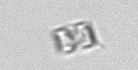
Label: Bacillariophyceae_morphotype1